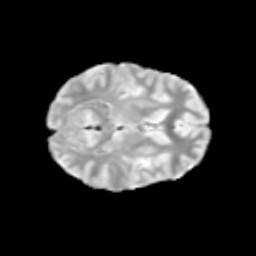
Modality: T2w
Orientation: axial
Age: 11
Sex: female
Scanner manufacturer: siemens
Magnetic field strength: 3 T
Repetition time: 3.8 s
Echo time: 0.07 s